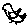
Label: bird